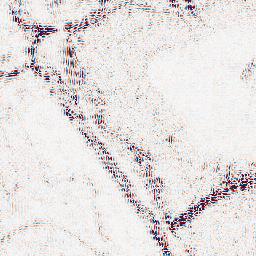
Category: wavelet
Decomposition family: wavelet_reverse_biorthogonal
Decomposition parameters: wavelet: rbio5.5
level: 2
Upsampling method: sinc_blackman
Upsampling parameters: scale: 2
kernel_size: 4
Upsampling scale: 2